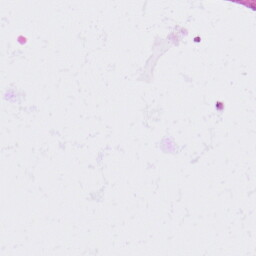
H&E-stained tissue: Lung